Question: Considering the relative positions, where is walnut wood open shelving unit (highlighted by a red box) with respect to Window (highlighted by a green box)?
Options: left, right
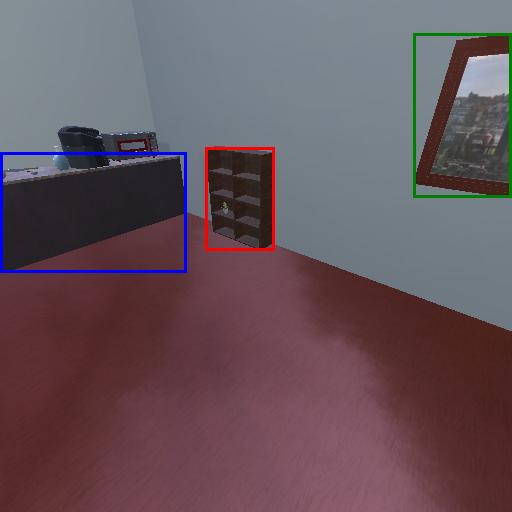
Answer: left